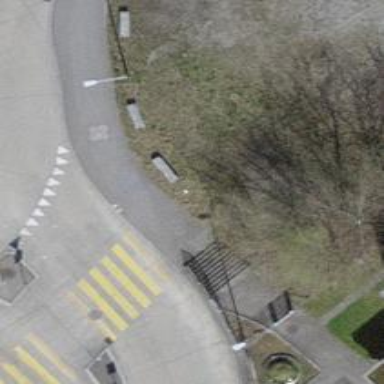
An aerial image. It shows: Kerb serving as barrier.